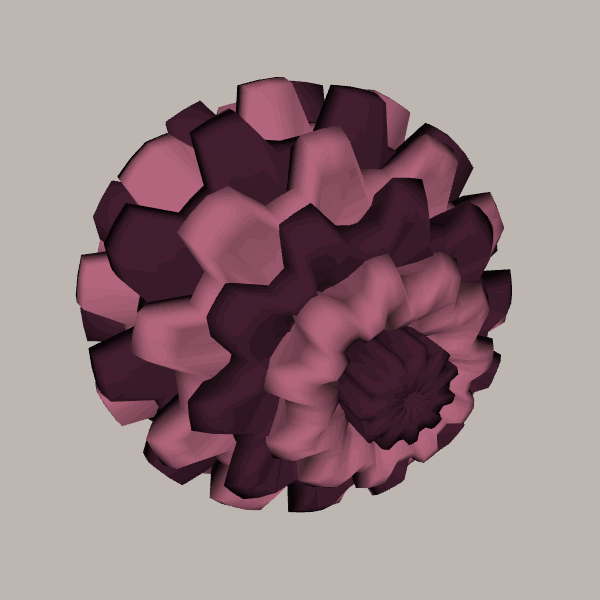
Background: light